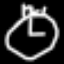
Label: clock